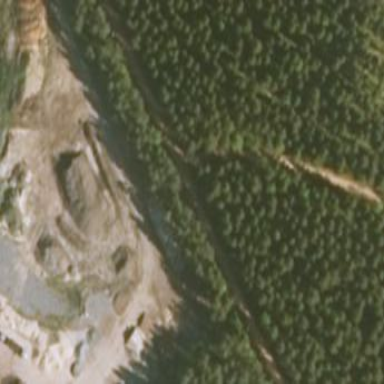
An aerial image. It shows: Sand quarry area with sand resources.